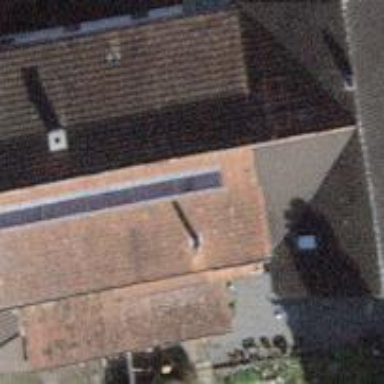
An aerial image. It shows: Solar power generator using photovoltaic panels.